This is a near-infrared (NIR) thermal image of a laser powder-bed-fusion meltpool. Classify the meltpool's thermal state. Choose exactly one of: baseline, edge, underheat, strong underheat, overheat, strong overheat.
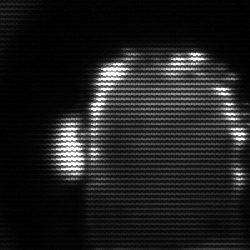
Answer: baseline